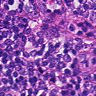
Metastatic tissue present: no